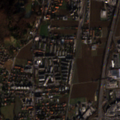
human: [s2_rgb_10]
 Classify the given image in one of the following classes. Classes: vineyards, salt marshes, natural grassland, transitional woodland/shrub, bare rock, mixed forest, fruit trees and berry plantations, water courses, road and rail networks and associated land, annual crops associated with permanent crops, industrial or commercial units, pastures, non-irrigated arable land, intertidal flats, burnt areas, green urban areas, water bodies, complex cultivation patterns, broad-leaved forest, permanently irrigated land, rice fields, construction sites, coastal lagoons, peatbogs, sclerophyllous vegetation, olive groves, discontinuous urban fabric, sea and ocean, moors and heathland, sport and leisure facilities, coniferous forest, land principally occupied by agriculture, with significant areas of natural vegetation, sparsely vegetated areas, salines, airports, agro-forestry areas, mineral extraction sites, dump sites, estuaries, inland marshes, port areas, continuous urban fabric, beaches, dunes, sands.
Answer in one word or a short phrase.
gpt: discontinuous urban fabric, industrial or commercial units, non-irrigated arable land, broad-leaved forest